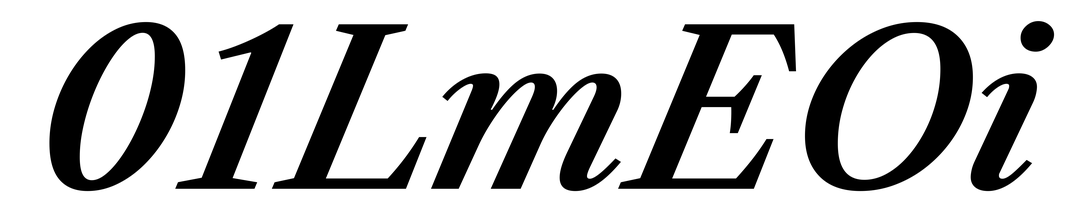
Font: LibreCaslonText-Italic_SemiBold_Italic